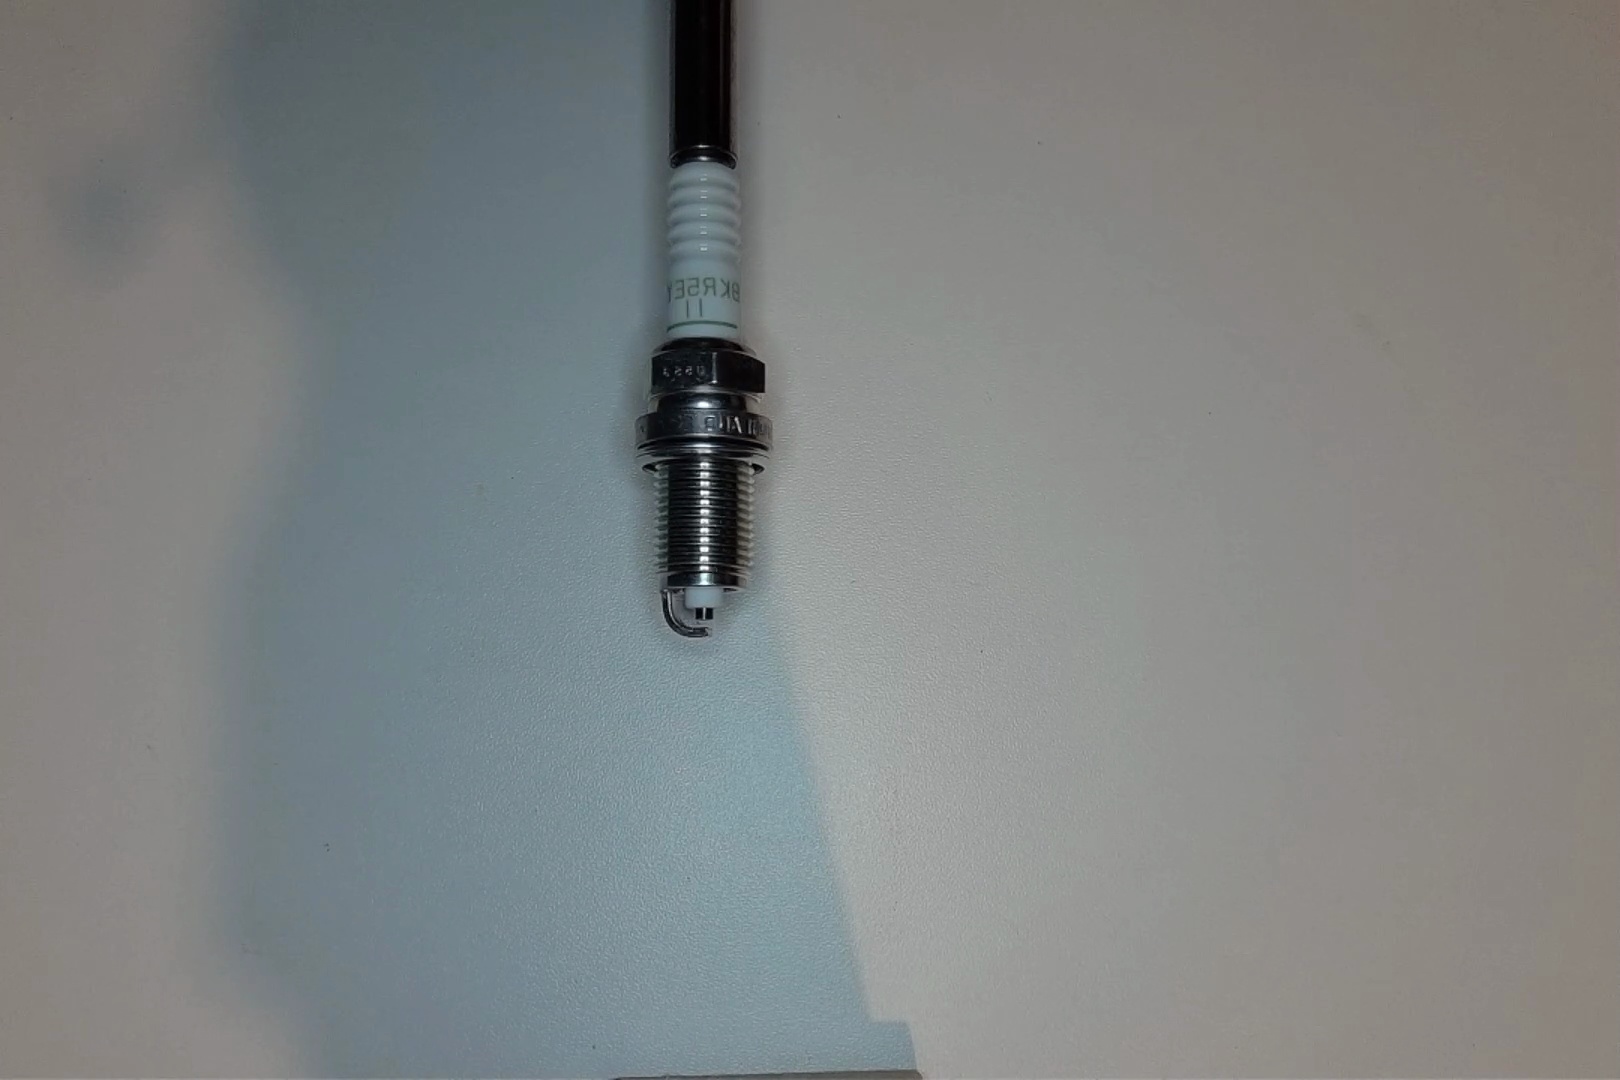
Label: no anomaly